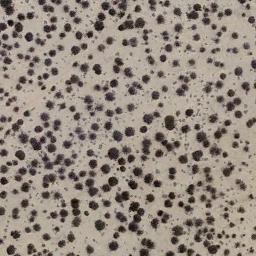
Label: chaparral